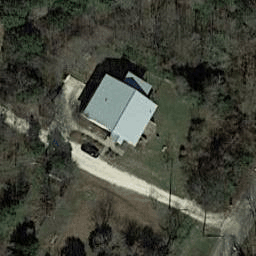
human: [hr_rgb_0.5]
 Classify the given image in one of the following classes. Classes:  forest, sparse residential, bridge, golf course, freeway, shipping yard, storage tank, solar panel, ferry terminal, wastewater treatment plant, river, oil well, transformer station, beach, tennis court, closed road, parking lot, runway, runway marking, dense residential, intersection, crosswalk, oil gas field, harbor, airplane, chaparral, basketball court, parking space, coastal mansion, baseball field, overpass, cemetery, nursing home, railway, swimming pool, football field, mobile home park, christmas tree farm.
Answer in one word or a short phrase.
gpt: sparse residential